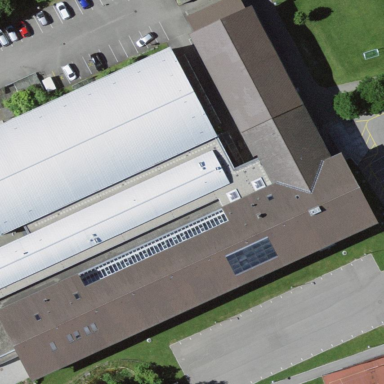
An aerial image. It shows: School building.